Question: ![enter image description here][1] SessionFactory sessionFactory = new Configuration().configure().buildSessionFactory();
Session session = sessionFactory.openSession();
session.beginTransaction();
session.save(student);
session.get

I get this error while I try to call this getTransaction method of session so that I can commit the transaction.how do I rectify this
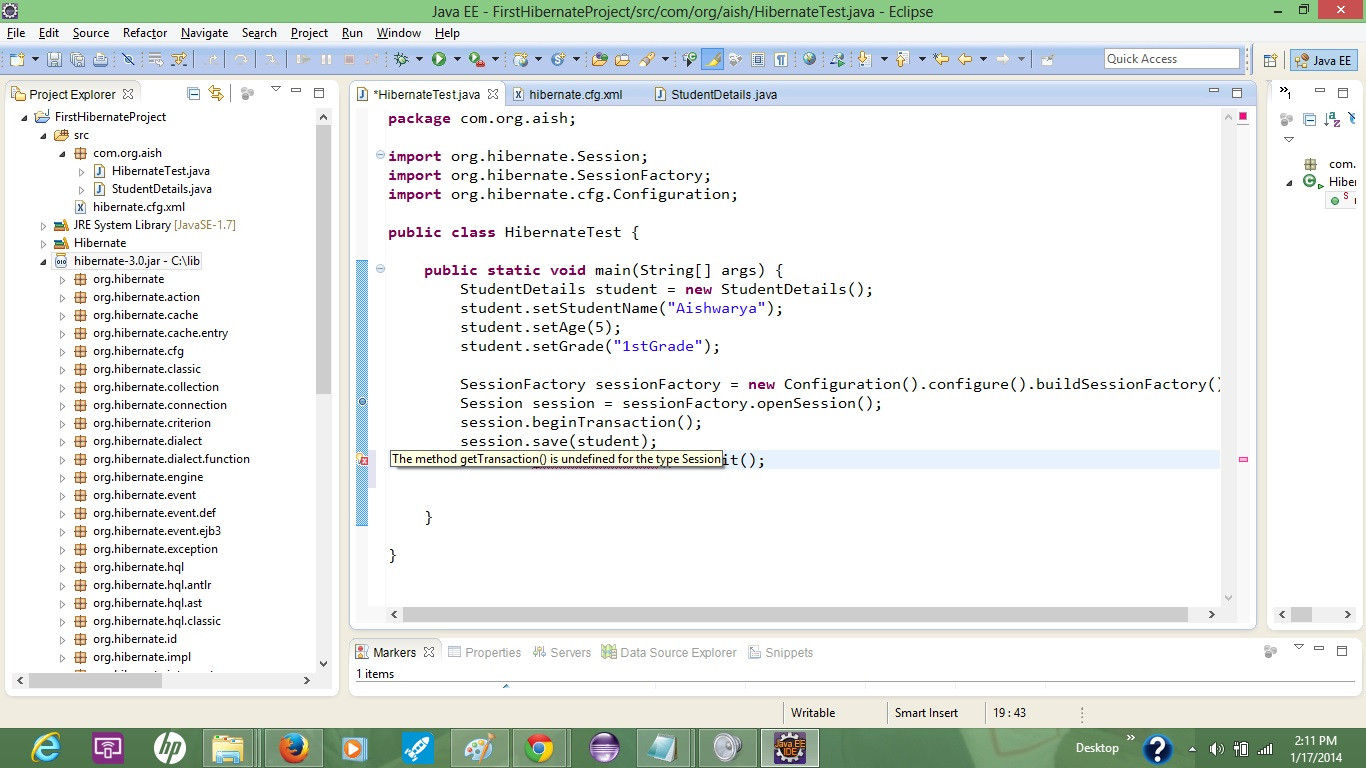
Answer: To commit transaction you will need 'Transaction' object which will returned by 'session.beginTransaction();'.
Change your code as follows:
'''
SessionFactory sessionFactory = new Configuration().configure().buildSessionFactory(); Session session = sessionFactory.openSession();
Transaction tx = session.beginTransaction(); //org.hibernate.Transaction
session.save(student);
tx.commit();
'''
It is good practice to use proper 'try-catch' block:
'''
public boolean saveStudent(Student student)
{
Session session=null;
Transaction tx=null;
SessionFactory sessionFactory = null;
try
{
sessionFactory = new Configuration().configure().buildSessionFactory();
session = sessionFactory.openSession();
tx = session.beginTransaction();
session.save(student);
tx.commit();
return true;
}
catch (Exception e)
{
if(tx!=null && tx.isActive())
{
tx.rollback();//rolebacks the currect active transaction
}
return false;
}
finally
{
if(session!=null && session.isOpen())
{
session.close();
}
if(tx!=null)
{
tx=null;
}
}
}
'''